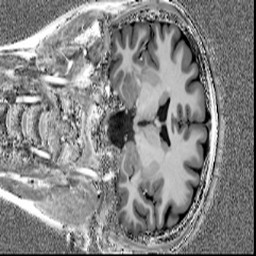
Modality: T1w
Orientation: coronal
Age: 26
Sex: female
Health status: healthy
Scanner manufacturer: siemens
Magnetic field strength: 7 T
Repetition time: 4.3 s
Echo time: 0.00227 s